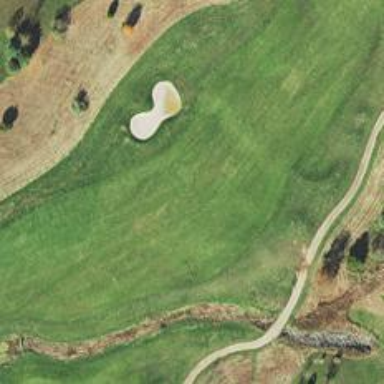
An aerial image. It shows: View of golf hole.